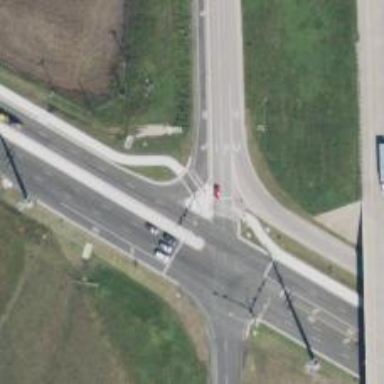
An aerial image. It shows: Secondary link road with asphalt surface.